Question: im using excel mac 2011. Im trying to get the contents in cell A2, but it prompts an error. Getting the contents of cell A1 works, but not A2. I also notice there is no problem with the same code running in PC excel.
My vba code is as follows:
'''
msgbox Range("A2")
'''
I have also tried:
'''
msgbox Range("A2").value
msgbox Cells(2,1)
'''
but nothing works on mac. i receive this error message:

I have even updated my excel to ver 14.3.9 but it doesn't works.
Any idea? Thanks.
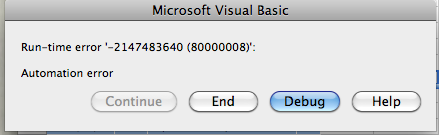
Answer: Sounds like some weird macness to me. According to this:
<URL>
that particular error can occur if you have your region in your Mac's system settings set to something other than the US. Sounds pretty strange. I do not have a mac to test on, but try to adjust your region settings and see if that fixes it. Googling the error codes of 80000008 and -<PHONE> yield several unrelated situations that seem to all have some resolution involving region settings.